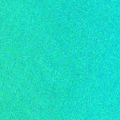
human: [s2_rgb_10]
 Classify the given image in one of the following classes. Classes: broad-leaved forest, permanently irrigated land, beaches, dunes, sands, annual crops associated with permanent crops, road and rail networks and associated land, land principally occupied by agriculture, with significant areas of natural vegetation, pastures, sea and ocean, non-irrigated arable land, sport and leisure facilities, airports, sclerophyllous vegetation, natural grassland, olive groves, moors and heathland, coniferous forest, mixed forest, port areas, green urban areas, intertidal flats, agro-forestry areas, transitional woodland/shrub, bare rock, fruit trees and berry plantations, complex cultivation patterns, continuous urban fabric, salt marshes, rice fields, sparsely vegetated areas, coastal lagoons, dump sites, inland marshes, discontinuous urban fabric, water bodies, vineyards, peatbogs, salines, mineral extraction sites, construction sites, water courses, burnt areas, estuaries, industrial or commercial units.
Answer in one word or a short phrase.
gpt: sea and ocean